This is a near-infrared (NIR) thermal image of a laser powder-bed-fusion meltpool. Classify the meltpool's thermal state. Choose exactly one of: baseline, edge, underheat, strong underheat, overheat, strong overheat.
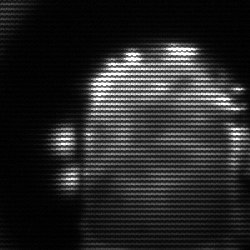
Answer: baseline